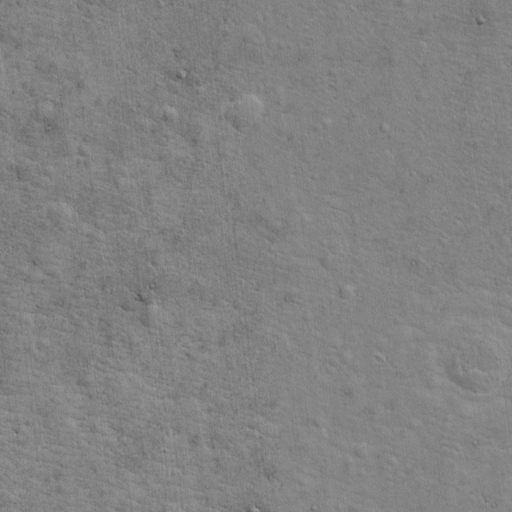
Classes present: Background